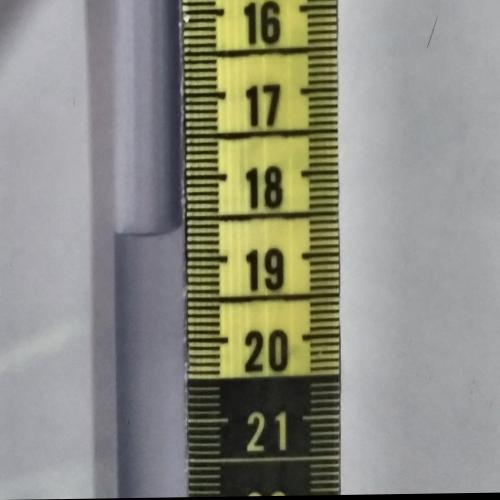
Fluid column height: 18.6 cm